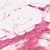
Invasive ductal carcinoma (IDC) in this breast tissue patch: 0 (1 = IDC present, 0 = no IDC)